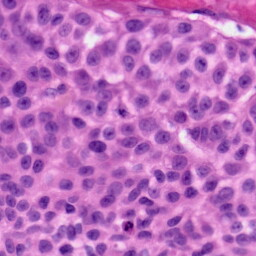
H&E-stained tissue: Skin